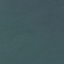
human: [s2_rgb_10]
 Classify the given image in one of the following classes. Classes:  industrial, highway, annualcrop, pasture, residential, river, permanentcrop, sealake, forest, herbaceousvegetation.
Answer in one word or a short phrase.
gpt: SeaLake